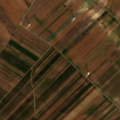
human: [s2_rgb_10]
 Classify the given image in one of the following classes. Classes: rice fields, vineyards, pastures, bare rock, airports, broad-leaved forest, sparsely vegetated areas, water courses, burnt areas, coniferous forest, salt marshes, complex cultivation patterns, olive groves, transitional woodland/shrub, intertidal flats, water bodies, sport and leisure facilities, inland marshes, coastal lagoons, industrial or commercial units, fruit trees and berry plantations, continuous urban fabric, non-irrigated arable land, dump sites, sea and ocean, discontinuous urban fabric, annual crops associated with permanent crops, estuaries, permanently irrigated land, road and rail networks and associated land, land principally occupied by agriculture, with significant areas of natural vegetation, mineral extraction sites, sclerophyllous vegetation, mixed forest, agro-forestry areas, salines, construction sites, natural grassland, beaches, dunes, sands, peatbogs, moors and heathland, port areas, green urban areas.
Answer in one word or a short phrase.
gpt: non-irrigated arable land, vineyards